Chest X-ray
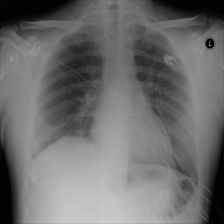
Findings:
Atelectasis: positive
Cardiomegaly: negative
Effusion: negative
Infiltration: positive
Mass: negative
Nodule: negative
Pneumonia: negative
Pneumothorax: negative
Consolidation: negative
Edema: negative
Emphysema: negative
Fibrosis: negative
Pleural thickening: negative
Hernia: negative